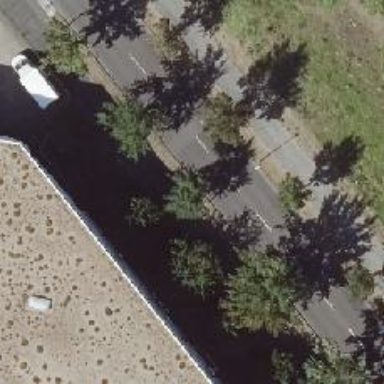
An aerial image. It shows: Avenue lined with broadleaved deciduous trees.